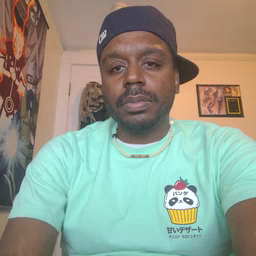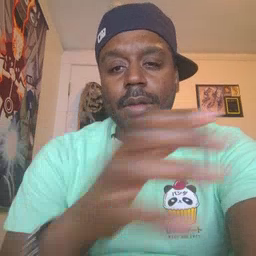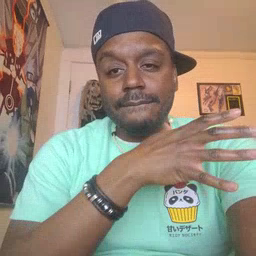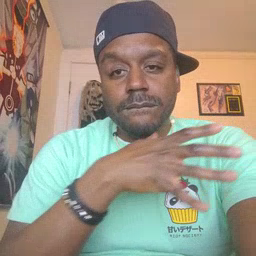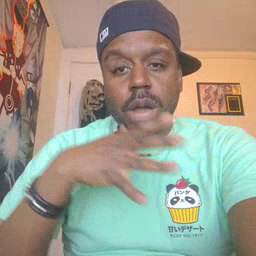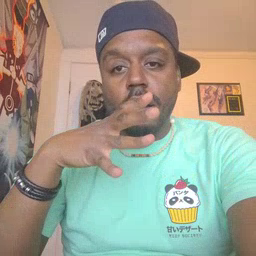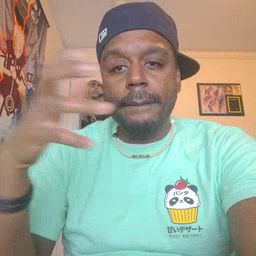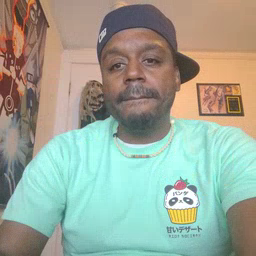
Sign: farm